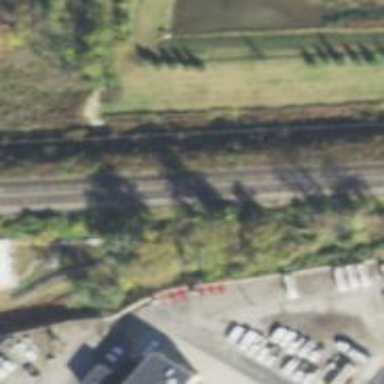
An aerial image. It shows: Railway siding for service.